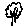
Label: tree